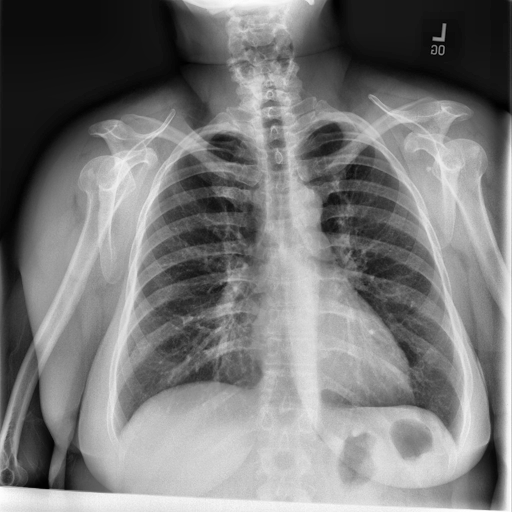
Finding: NORMAL